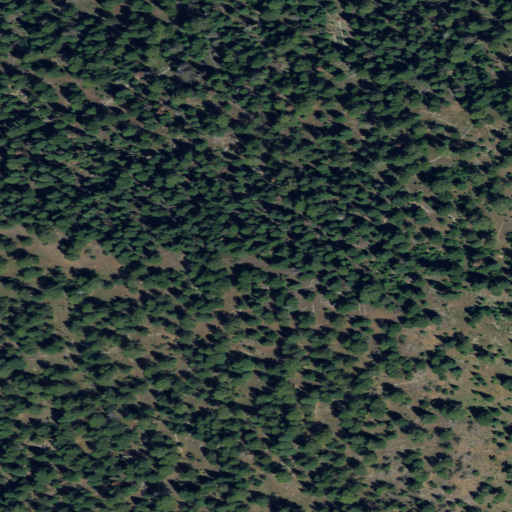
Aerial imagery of mountain in Oregon named Utley Butte containing evergreen forest and shrub